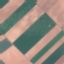
Land use / land cover: AnnualCrop